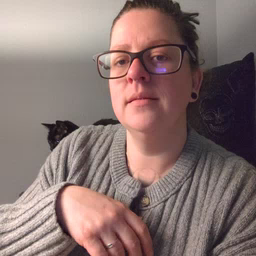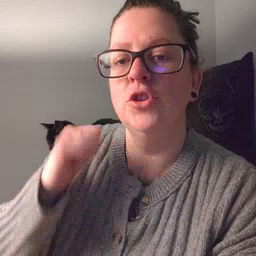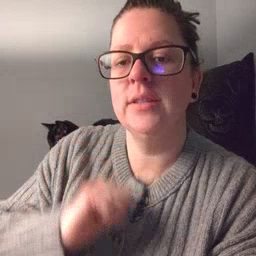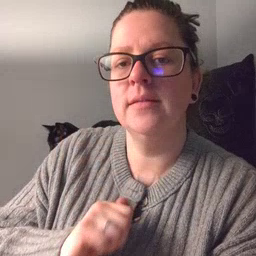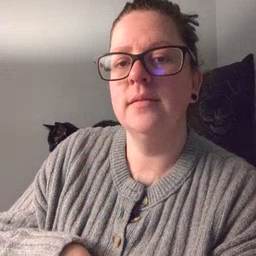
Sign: jacket